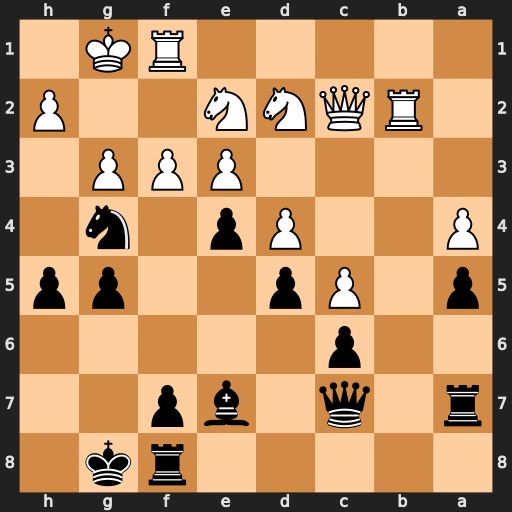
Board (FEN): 5rk1/r1q1bp2/2p5/p1Pp2pp/P2Pp1n1/4PPP1/1RQNN2P/5RK1
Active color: b
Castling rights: -
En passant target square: -
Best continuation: Nxe3 Qb3 Nxf1